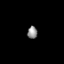
Tissue: lung
Cell type: Epithelial cells
Senescence score: 0.1718
Nuclear area (px): 122
Mean DAPI intensity: 139.566